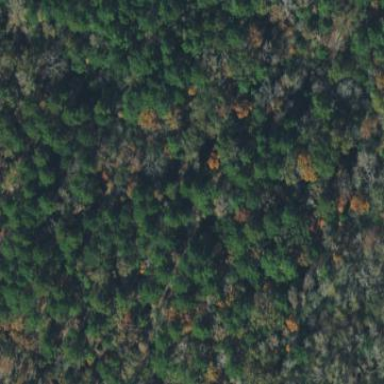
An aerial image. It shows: Evergreen needle-leaved forest.